Field crop: tomato
Growth stage: 2
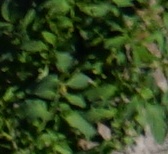
Species: tomato